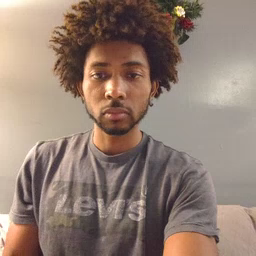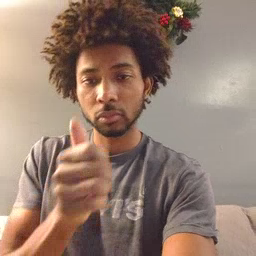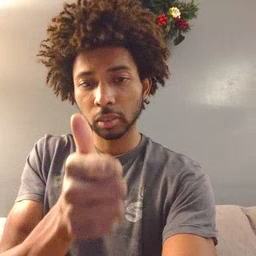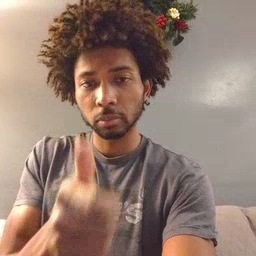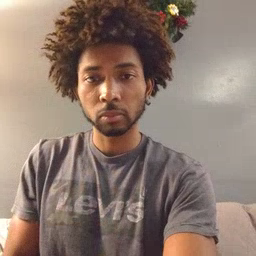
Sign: yourself